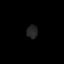
Tissue: lung
Cell type: Epithelial cells
Senescence score: 0.5679
Nuclear area (px): 142
Mean DAPI intensity: 36.028